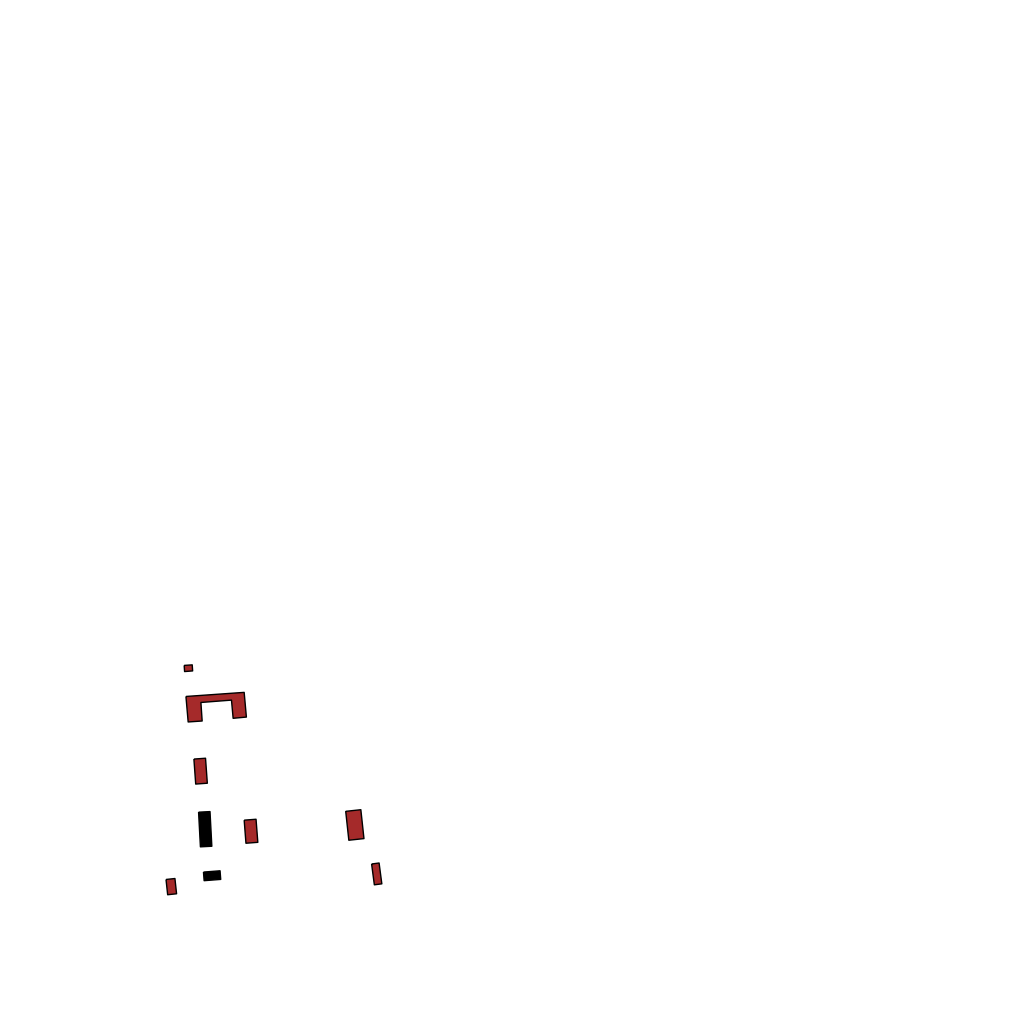
Tags: overhead vector_map, industrial, recreation, residential, individual_rise, density_1, Building, Facility, 1.0 km²